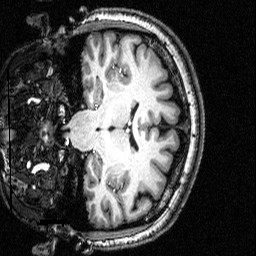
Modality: T1w
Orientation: coronal
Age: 23
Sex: female
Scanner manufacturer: siemens
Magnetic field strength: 3 T
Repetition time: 2.5 s
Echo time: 0.00393 s